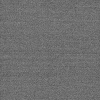
Atmospheric dust classification: dusty